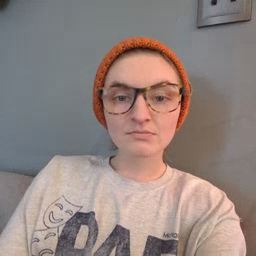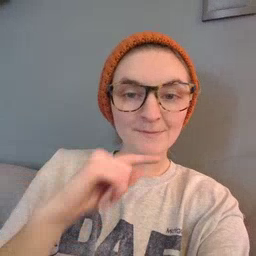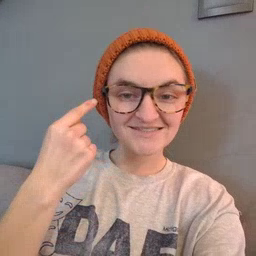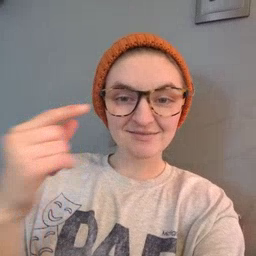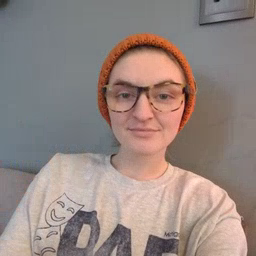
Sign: smile